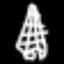
Label: The Eiffel Tower